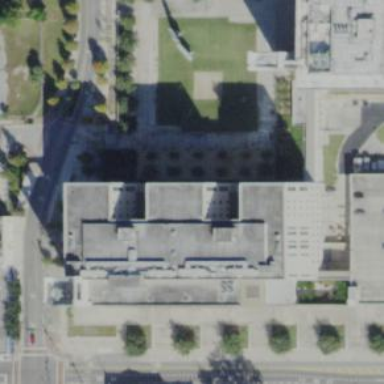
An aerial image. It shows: Courthouse building.